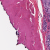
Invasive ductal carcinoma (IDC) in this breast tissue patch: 0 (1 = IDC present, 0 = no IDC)